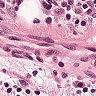
Metastatic tissue present: yes